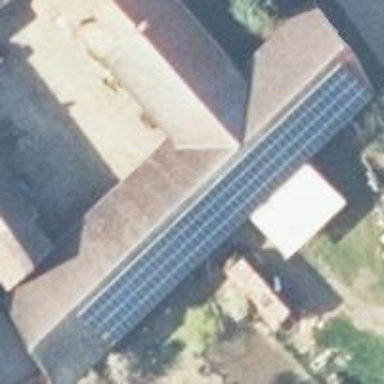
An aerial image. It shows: Building equipped with small solar photovoltaic panel for generating electricity.